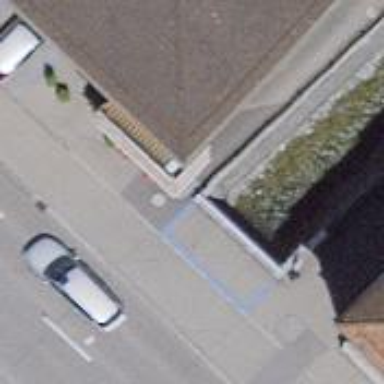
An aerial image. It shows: Asphalt footway that serves as sidewalk on bridge.